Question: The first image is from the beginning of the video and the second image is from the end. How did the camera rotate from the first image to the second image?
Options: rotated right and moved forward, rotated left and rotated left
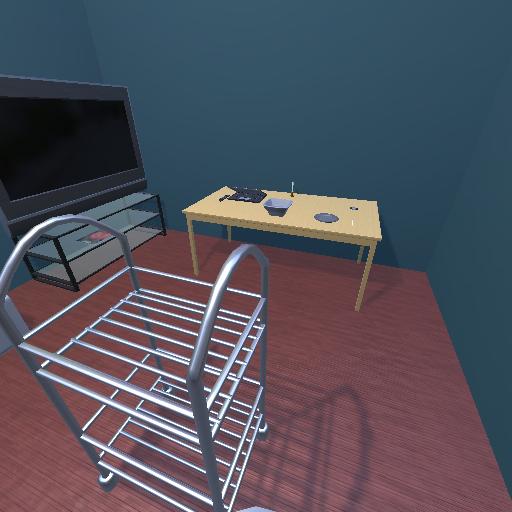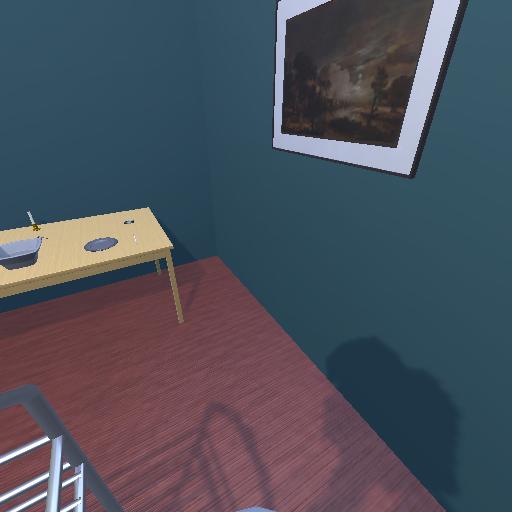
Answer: rotated right and moved forward